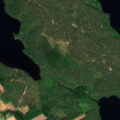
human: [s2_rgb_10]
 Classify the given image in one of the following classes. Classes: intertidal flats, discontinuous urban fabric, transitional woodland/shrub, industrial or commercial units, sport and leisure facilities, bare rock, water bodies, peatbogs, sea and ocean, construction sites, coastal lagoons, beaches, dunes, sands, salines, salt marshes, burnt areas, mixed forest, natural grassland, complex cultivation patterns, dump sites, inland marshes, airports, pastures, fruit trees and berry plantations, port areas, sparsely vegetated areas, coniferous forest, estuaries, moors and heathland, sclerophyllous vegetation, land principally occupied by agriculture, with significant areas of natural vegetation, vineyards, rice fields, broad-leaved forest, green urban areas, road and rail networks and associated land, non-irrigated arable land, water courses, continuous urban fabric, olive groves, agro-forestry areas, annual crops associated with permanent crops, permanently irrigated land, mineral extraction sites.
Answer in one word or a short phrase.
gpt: coniferous forest, mixed forest, water bodies